Question: I am developing a windows application that will allow user with an interface to create custom content-types. Everything is done except I want a dropdown list that will show all available content-types, just like the Sharepoint has.

What I've achieved so far is:
'''
var contentTypes = context.Web.AvailableContentTypes.Where(q => q.Group == "List content type");
'''
What exactly I want is a dropdown where all the content-type groups are listed just like the way the above image has.
Please suggest a way to get this done. Thanks in advance!
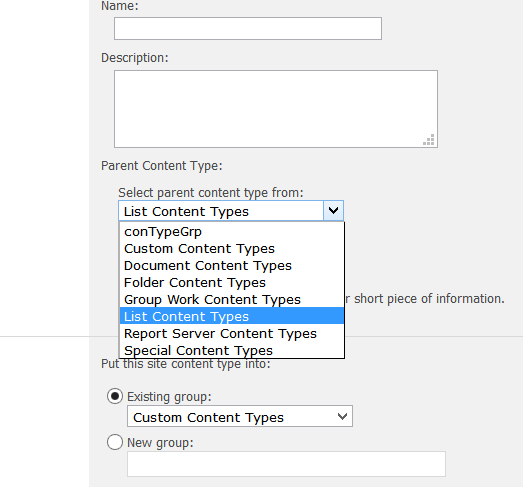
Answer: You can try something like this:
'''
ClientContext ctx = new ClientContext("URL");
SP.Web web = ctx.Web;
ctx.Load(web, w => w.AvailableContentTypes);
var cts = ctx.Web.AvailableContentTypes;
ctx.ExecuteQuery();
var groups = cts.ToList().Select(ct => ct.Group).Distinct();
'''